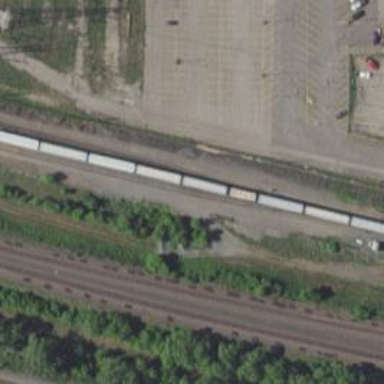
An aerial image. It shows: Railway yard used for servicing trains.